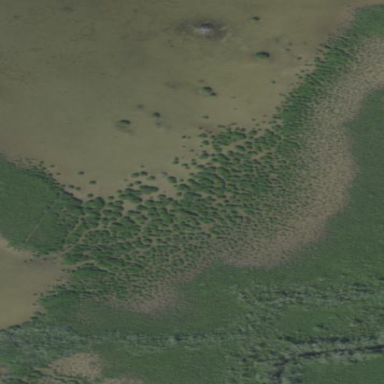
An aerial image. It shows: Wetland area with mangrove vegetation.